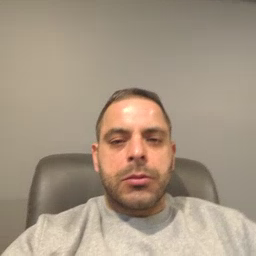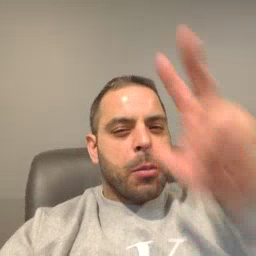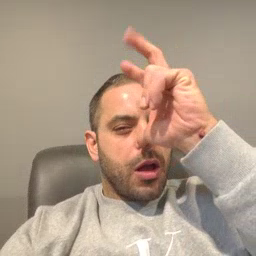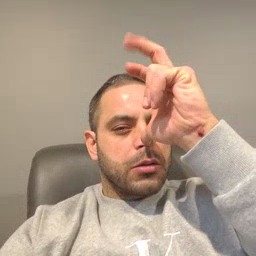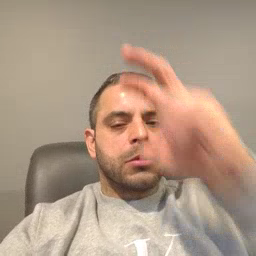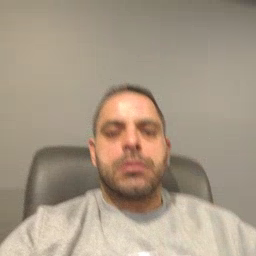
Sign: bug